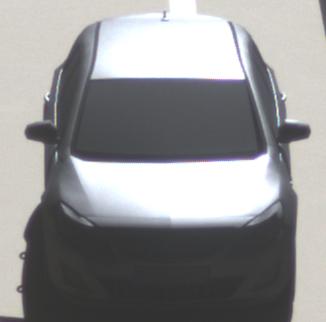
Make: Opel
Model: Astra 1.4 ecoFlex
Detailed model: Astra (J)
Model produced from: 2009/12
Model produced until: 2010/12
Doors: 5
Color: gray
Road condition: dry road
Daytime: morning or afternoon
Contrast: high contrast